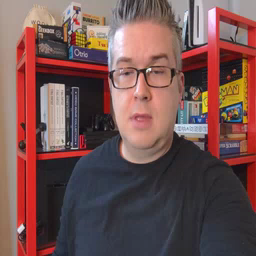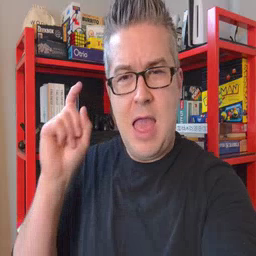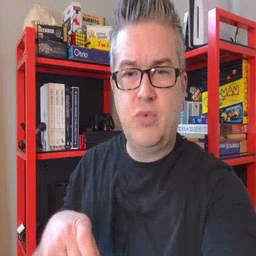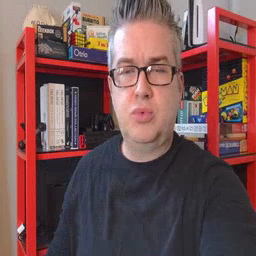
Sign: haveto